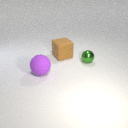
large brown rubber cube behind large purple rubber sphere